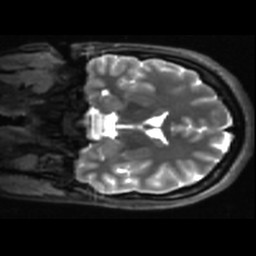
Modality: T2w
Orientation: coronal
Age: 21
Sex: female
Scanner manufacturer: ge
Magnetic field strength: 3 T
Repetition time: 8.947 s
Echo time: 0.09798 s